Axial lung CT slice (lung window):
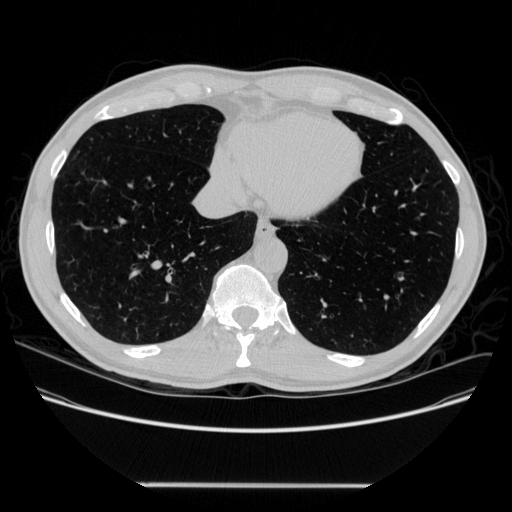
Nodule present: no